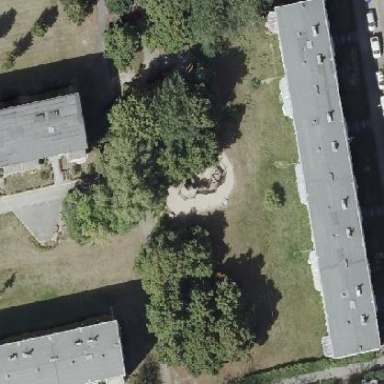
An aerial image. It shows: Playground area for leisure land.